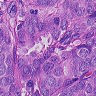
Metastatic tissue present: yes